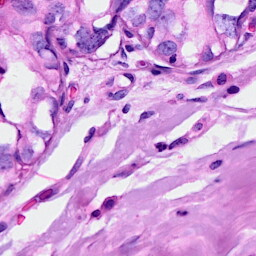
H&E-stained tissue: Breast